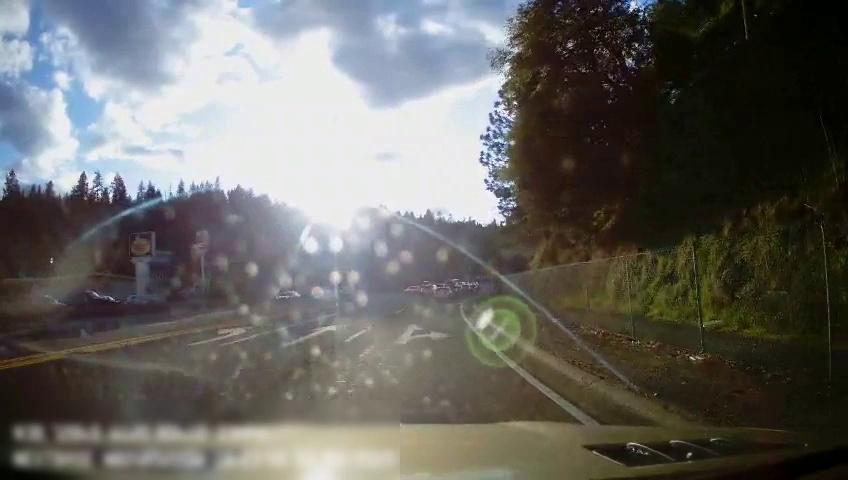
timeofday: Day
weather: Sunny
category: Drivable Space
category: Vehicles | Car
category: Vehicles | Car
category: Vehicles | SUV
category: Lanes | Opposite Lane
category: Lanes | Opposite Lane
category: Lanes | Current Lane
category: Lanes | Alternate Lane
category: Lanes | Current Lane
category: Lanes | Opposite Lane